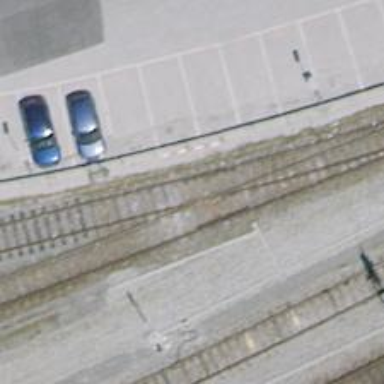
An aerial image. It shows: Rail siding with electrified tracks using contact line.